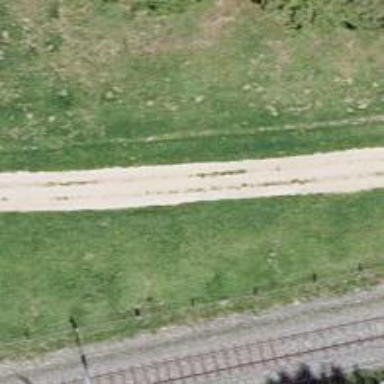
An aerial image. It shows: Gravel track with grade3 tracktype.